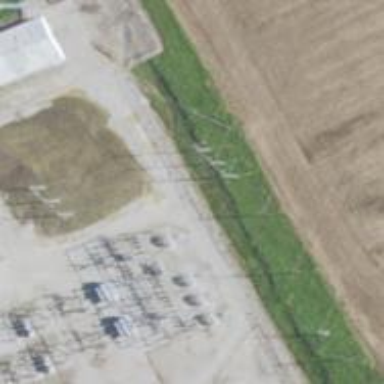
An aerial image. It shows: H-frame power tower with distinctive design.